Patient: sex M, age 65
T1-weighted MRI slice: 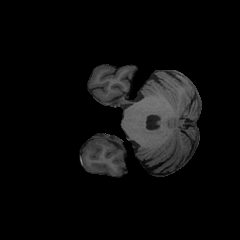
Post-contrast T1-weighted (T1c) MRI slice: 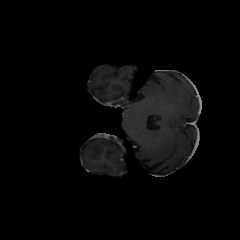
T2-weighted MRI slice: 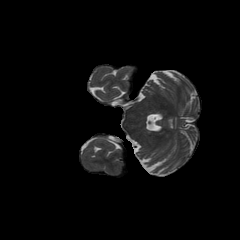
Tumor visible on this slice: no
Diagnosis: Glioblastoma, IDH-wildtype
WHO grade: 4